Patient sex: F
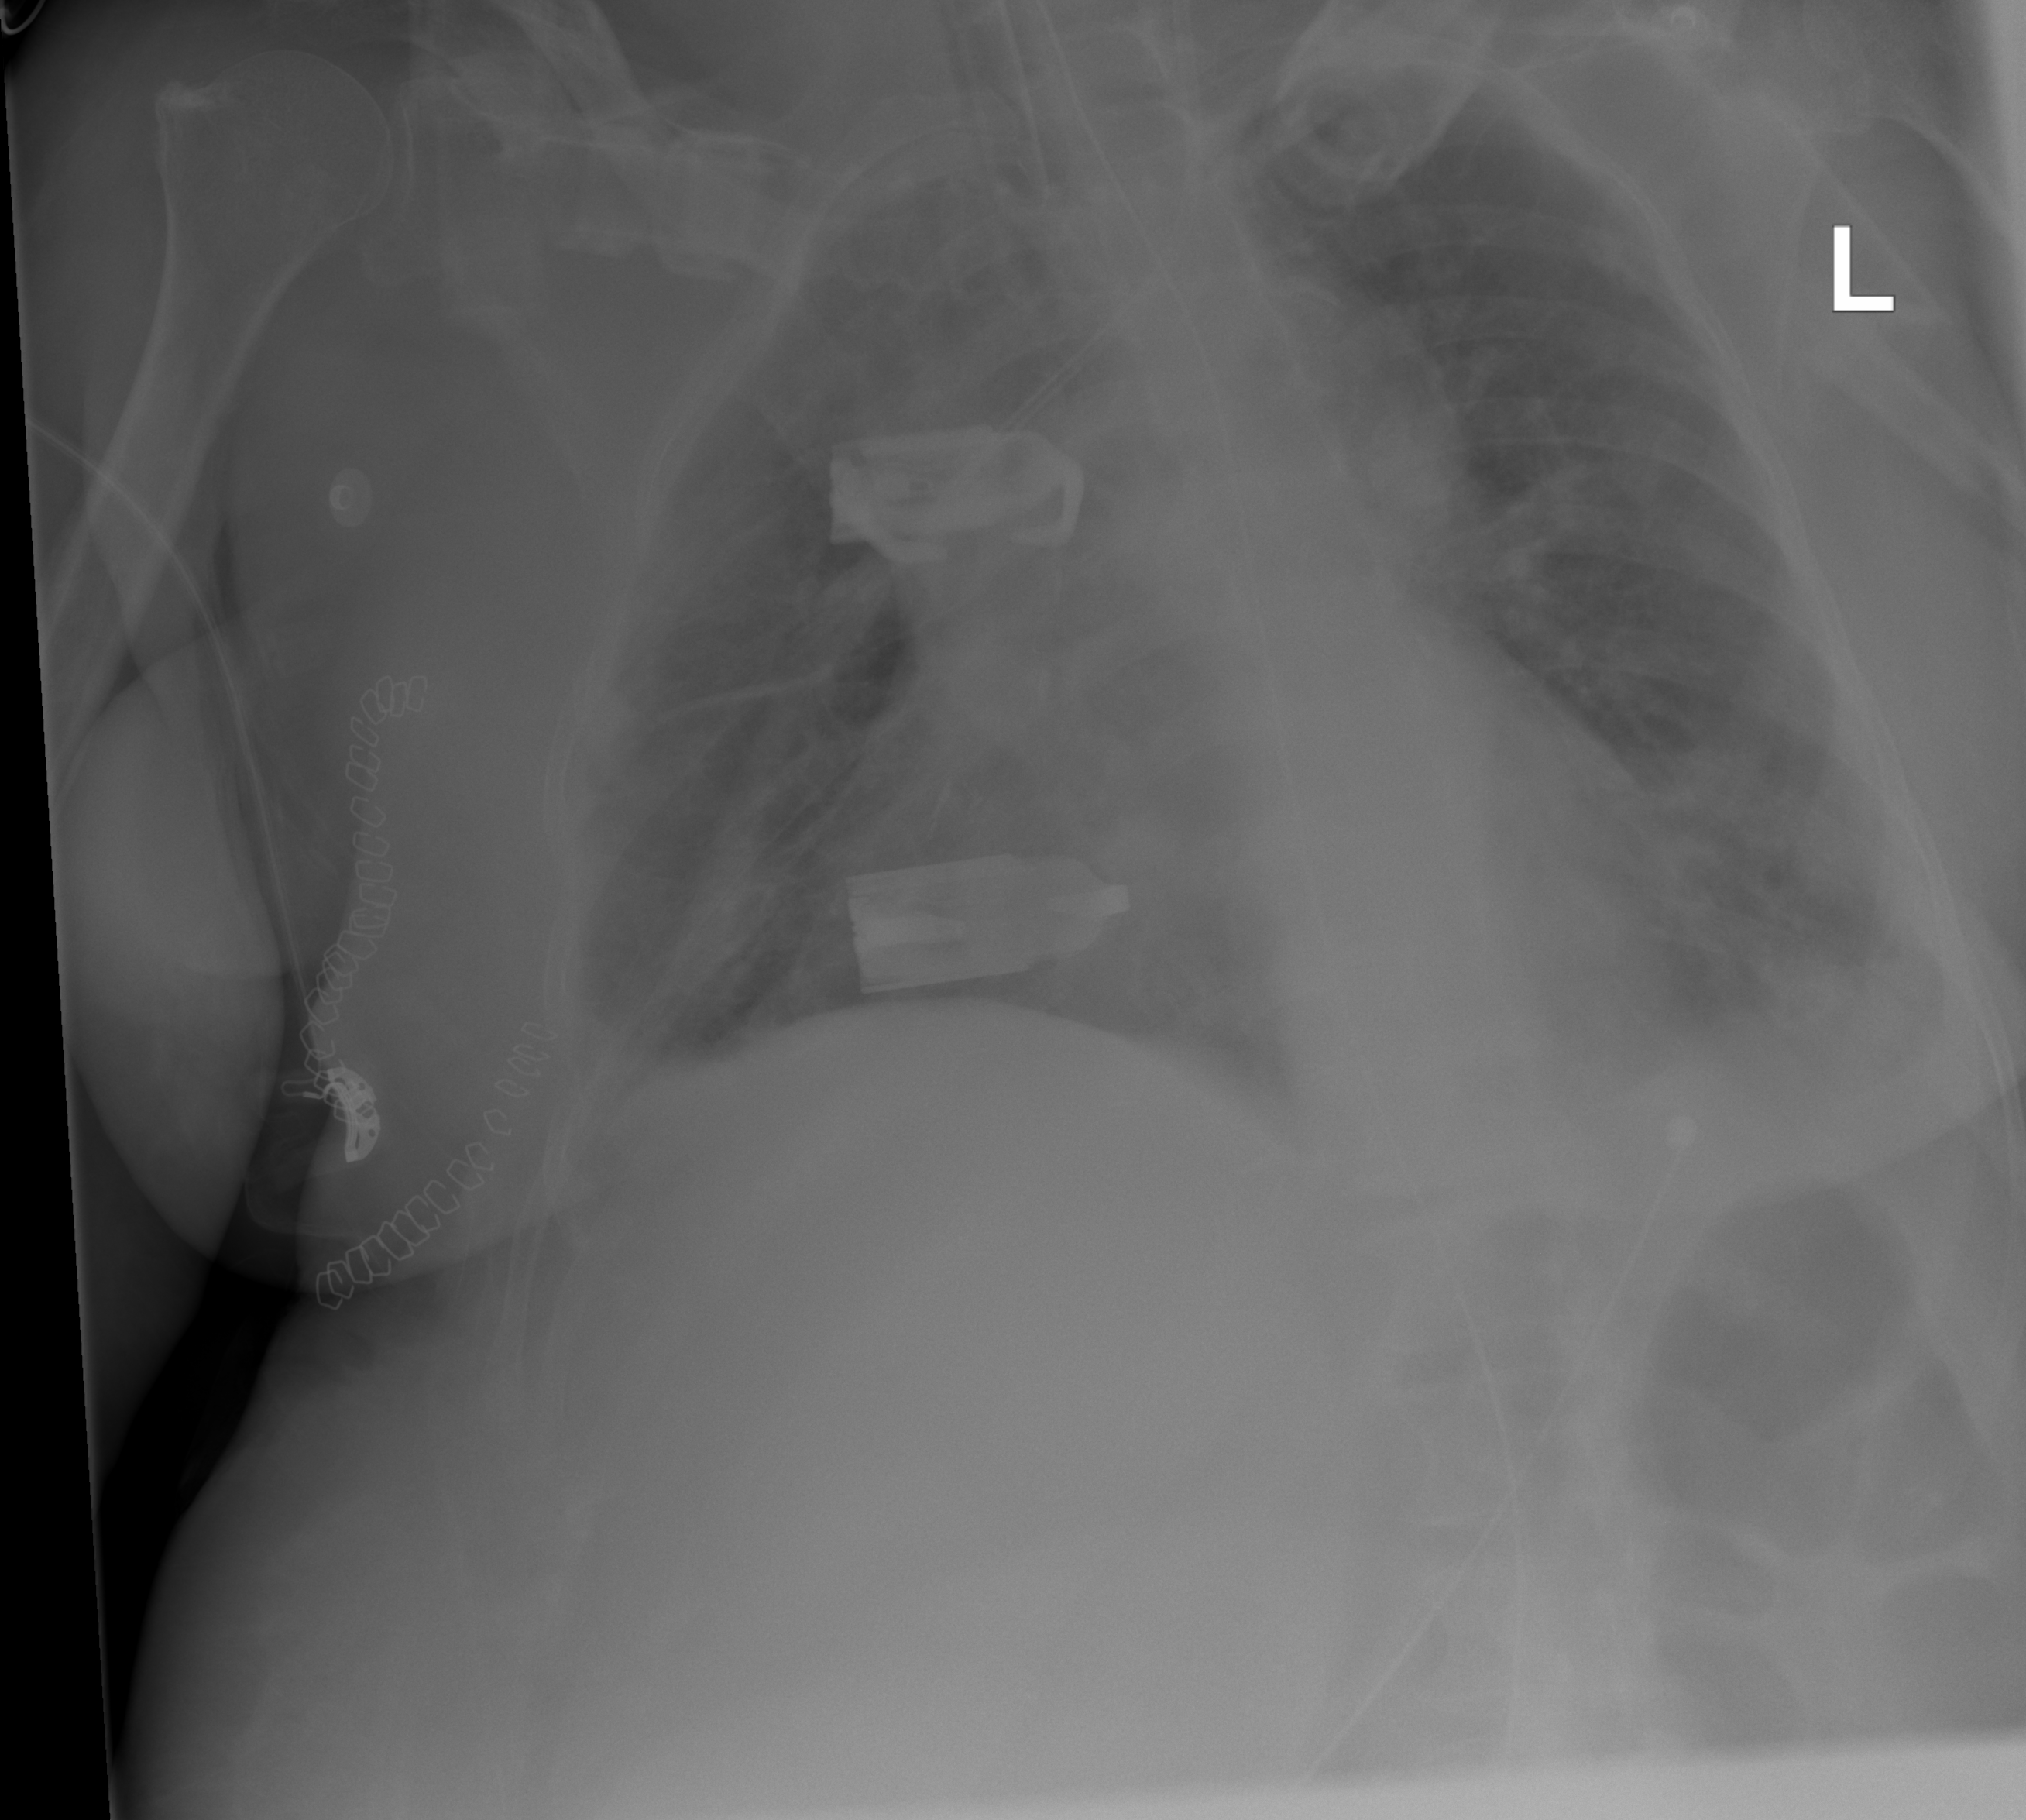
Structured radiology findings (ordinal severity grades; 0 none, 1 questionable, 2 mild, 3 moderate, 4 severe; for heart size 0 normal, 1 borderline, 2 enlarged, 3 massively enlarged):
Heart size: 2
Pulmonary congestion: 2
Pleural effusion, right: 2
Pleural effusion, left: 2
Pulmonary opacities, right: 0
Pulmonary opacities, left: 0
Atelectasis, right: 2
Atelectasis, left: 2